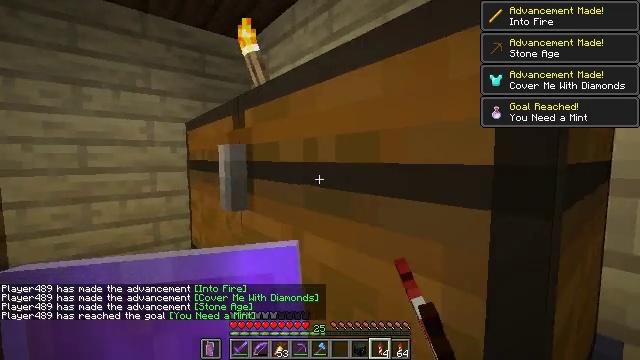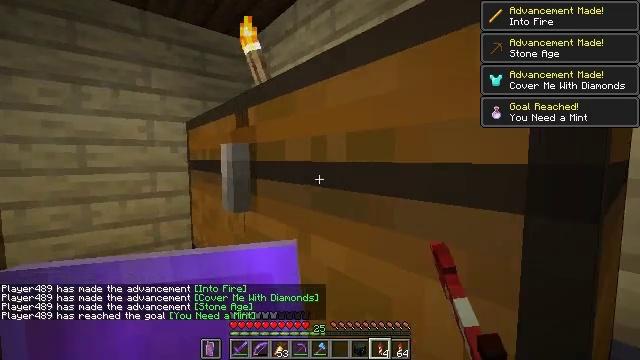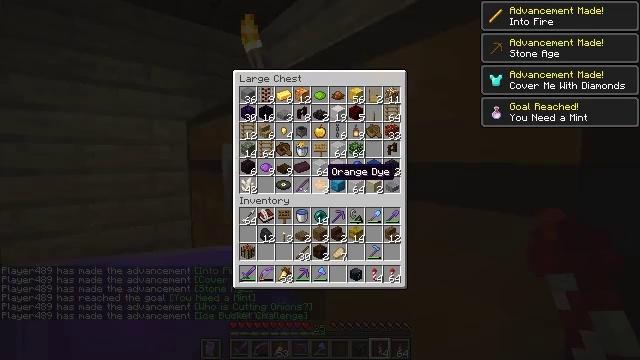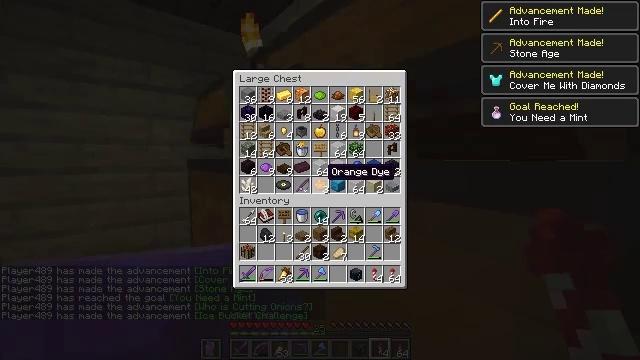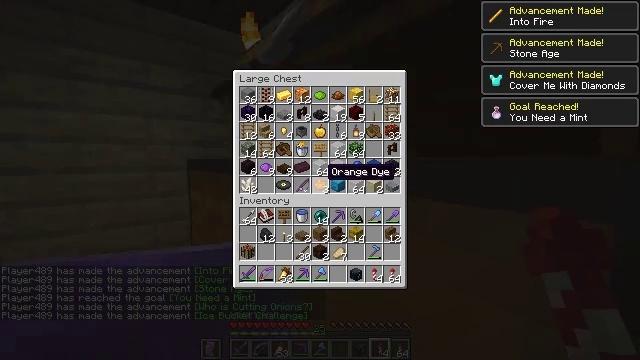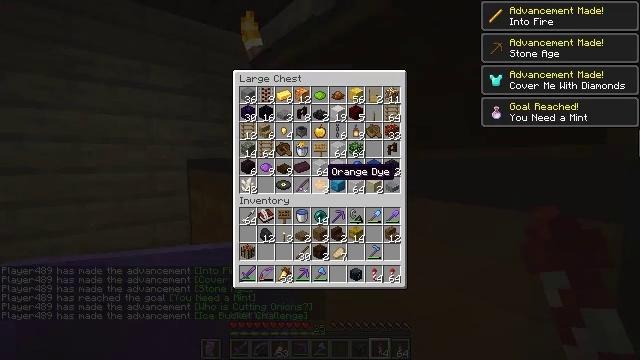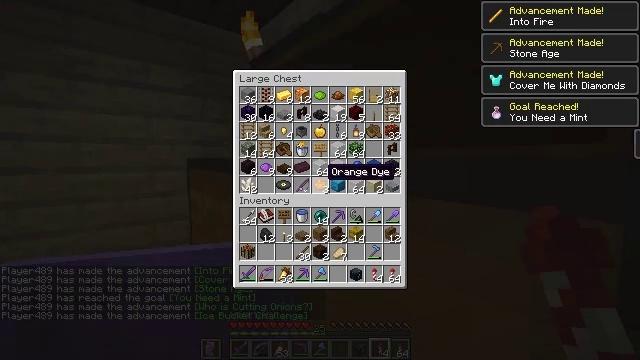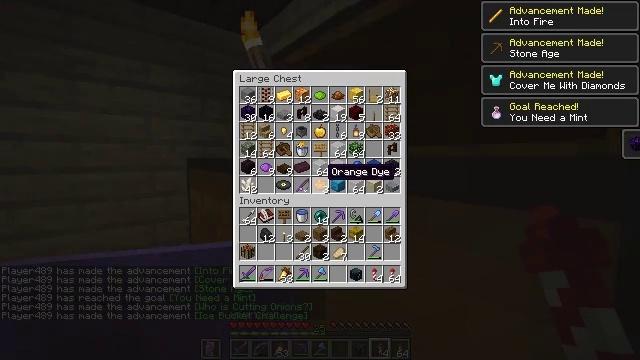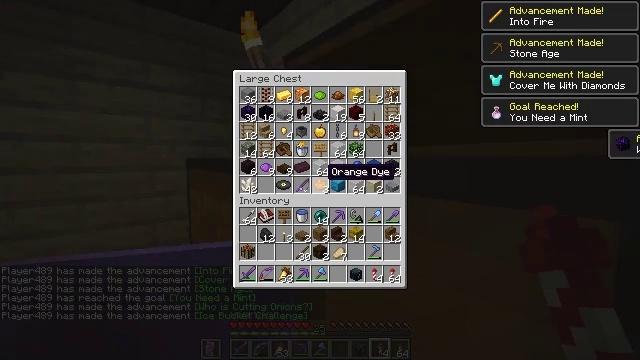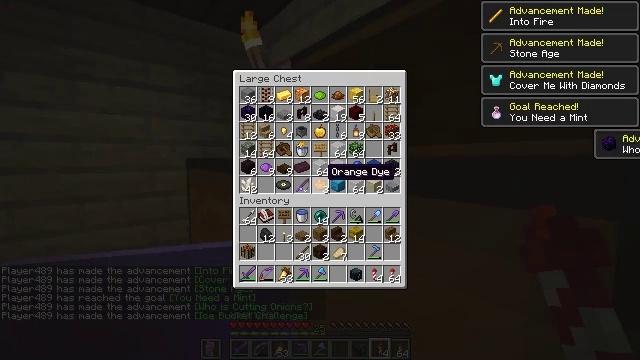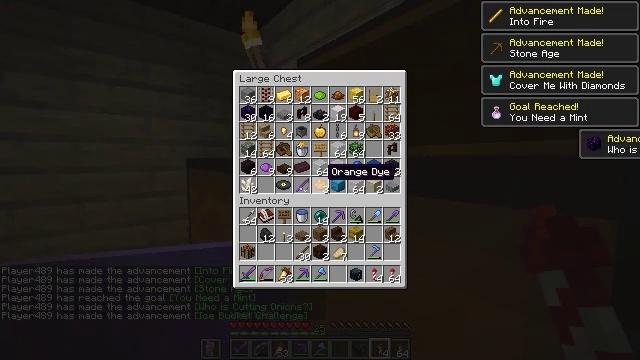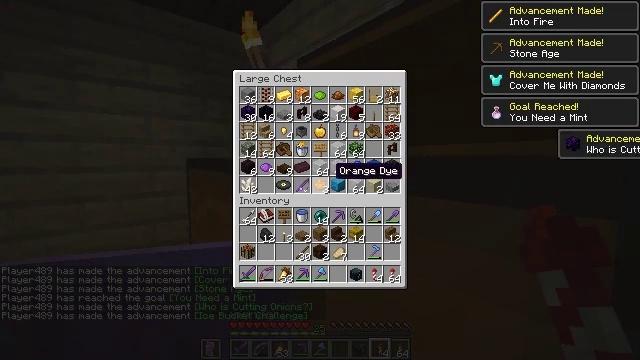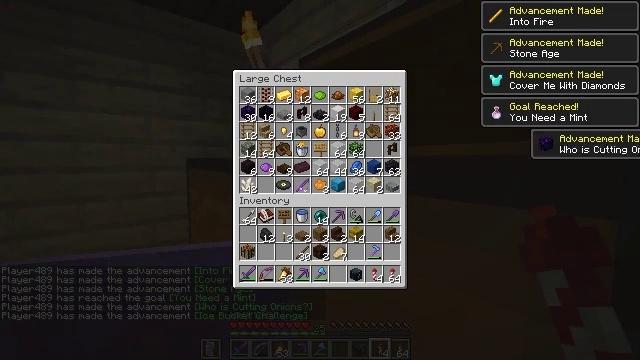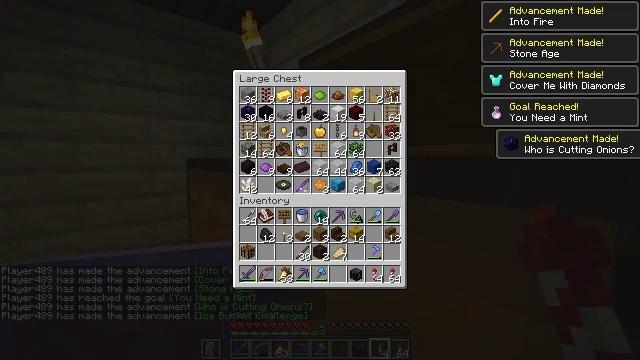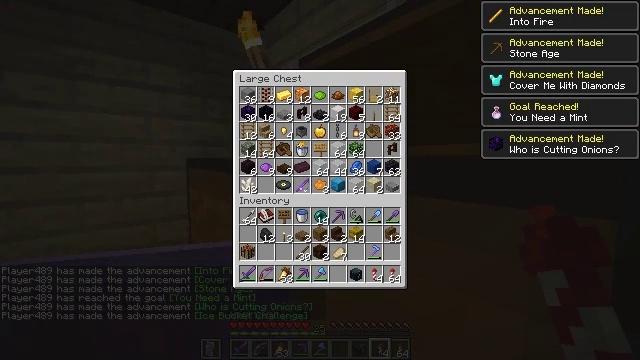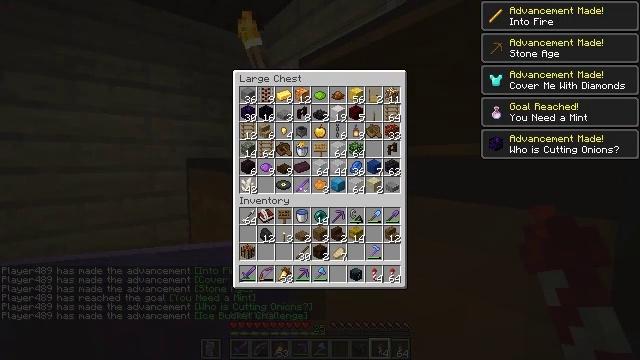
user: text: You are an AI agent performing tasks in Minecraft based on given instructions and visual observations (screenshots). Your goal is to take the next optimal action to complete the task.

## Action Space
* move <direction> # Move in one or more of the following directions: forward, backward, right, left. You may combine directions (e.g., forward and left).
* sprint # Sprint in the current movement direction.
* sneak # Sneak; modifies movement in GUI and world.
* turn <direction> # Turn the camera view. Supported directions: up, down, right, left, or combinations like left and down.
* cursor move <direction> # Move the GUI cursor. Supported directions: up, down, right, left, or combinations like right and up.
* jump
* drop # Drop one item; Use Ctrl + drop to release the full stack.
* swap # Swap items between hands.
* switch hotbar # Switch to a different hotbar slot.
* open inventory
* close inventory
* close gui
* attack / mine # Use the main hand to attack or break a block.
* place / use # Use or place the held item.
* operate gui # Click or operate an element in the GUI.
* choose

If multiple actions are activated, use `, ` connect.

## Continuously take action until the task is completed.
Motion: motion action
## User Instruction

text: Left click to mine the brown shulker box.
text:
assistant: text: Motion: no_op
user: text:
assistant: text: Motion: open gui
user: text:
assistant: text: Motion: no_op
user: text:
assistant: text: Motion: no_op
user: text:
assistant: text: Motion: no_op
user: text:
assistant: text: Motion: no_op
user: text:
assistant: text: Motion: no_op
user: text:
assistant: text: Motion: no_op
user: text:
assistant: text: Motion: no_op
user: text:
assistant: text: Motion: no_op
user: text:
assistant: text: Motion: cursor move right
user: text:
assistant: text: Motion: cursor move right
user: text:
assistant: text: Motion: no_op
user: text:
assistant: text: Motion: no_op
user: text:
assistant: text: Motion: no_op
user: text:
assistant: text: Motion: no_op
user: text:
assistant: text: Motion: no_op
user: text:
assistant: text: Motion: no_op
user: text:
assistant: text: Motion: no_op
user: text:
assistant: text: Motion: no_op
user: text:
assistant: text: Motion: no_op
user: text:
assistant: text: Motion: no_op
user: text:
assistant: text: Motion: no_op
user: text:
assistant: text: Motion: no_op
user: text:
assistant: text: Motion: no_op
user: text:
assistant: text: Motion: no_op
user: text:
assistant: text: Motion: no_op
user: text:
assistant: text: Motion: no_op
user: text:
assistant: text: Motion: no_op
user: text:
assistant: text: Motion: no_op